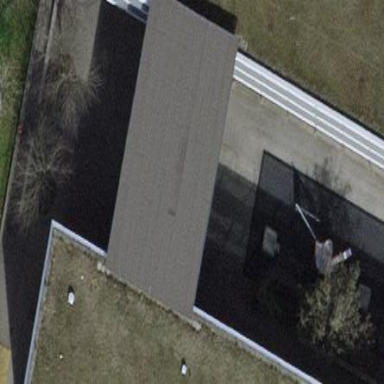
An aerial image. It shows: View of roof of building.